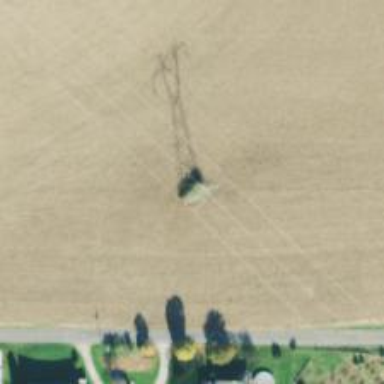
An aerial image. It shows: Lattice structure tower used for power transmission.